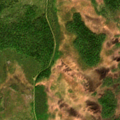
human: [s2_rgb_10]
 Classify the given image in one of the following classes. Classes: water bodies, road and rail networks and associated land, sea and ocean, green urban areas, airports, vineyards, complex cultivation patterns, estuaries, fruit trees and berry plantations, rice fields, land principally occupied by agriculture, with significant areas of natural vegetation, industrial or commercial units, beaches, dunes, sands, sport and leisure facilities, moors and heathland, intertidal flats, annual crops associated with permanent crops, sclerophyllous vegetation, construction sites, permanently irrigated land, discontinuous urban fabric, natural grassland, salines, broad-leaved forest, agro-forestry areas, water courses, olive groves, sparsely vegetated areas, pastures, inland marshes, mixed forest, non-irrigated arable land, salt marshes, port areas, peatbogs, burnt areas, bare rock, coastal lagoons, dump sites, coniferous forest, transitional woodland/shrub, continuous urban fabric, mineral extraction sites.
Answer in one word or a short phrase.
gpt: coniferous forest, mixed forest, transitional woodland/shrub, peatbogs